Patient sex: M
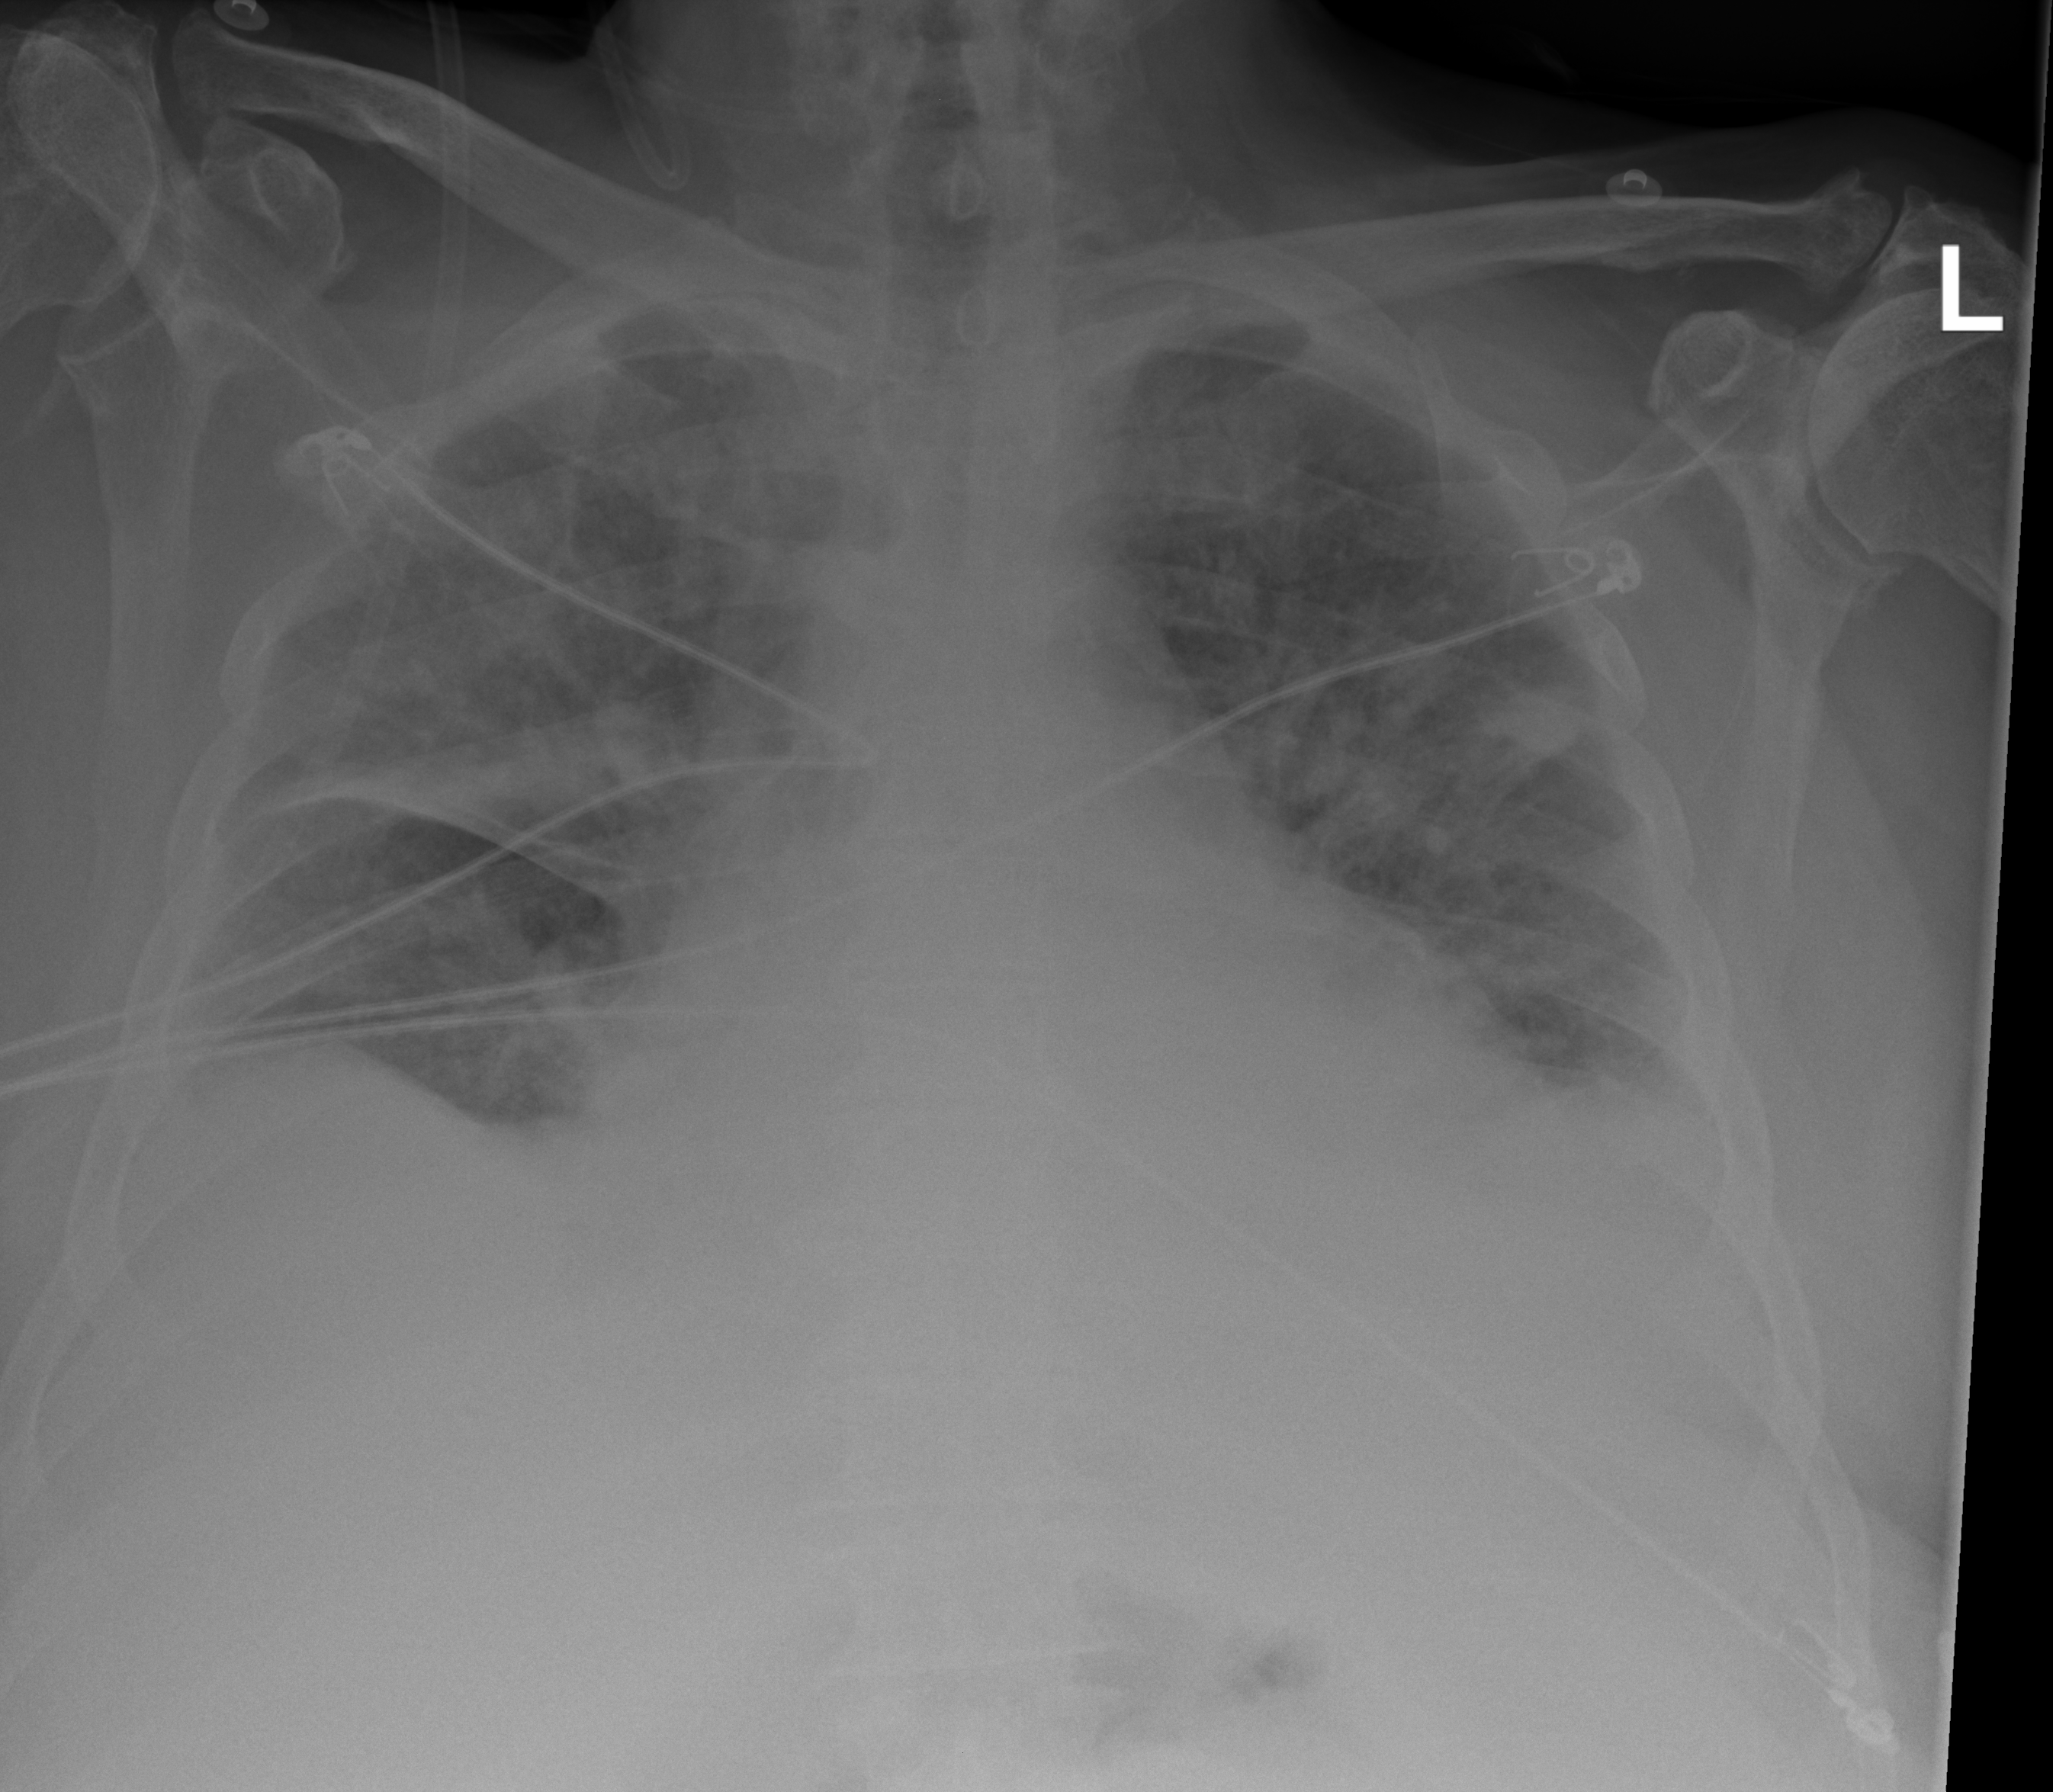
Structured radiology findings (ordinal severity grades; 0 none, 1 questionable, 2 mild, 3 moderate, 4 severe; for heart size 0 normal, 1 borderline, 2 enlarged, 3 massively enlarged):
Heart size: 2
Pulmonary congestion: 3
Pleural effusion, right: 0
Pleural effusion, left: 0
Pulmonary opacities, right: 3
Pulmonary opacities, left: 3
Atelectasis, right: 2
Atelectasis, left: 2